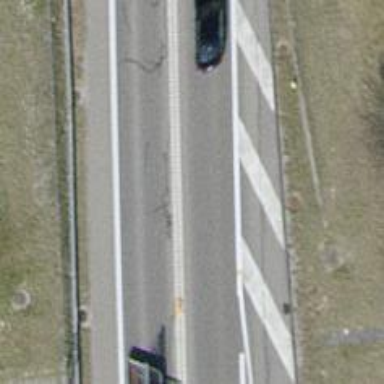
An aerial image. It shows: Asphalt motorway categorized as trunk road.